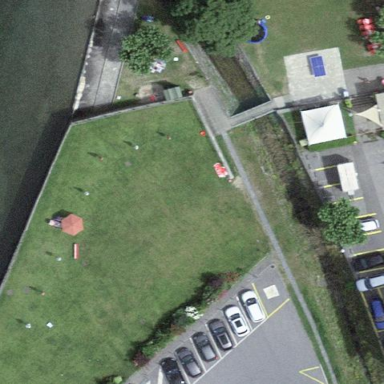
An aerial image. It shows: Park and beach area with swimming facilities.